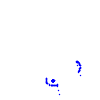
Particle: kaon